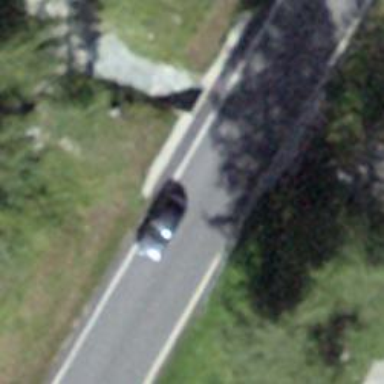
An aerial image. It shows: Secondary road crossing bridge with asphalt surface.